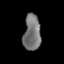
Tissue: prostate
Cell type: T cells
Senescence score: 0.2892
Nuclear area (px): 592
Mean DAPI intensity: 118.361